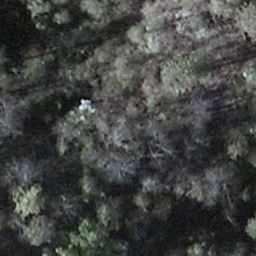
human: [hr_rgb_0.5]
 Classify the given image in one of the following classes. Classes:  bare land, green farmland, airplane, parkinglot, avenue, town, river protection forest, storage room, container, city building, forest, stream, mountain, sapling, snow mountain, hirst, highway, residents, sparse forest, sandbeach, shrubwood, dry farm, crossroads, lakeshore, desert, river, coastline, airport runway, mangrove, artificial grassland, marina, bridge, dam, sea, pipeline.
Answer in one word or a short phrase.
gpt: shrubwood